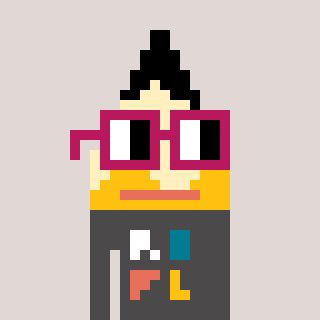
a pixel art character with square dark red glasses, a pencil-shaped head and a grayscale-colored body on a warm background